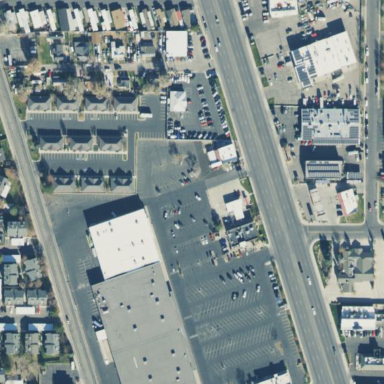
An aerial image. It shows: Retail area.